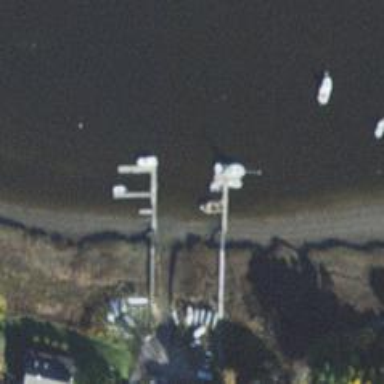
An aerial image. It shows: Pier with mooring facilities.